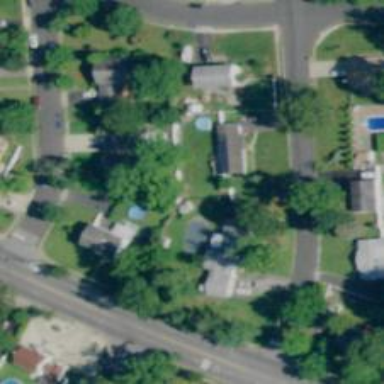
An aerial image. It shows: Neighborhood.